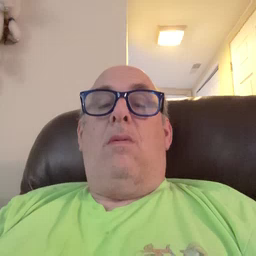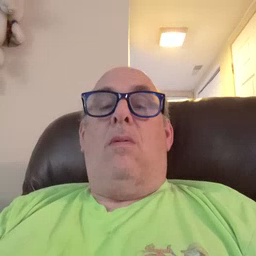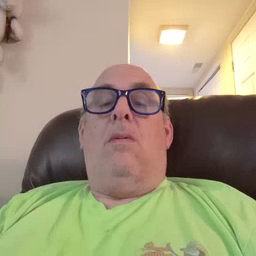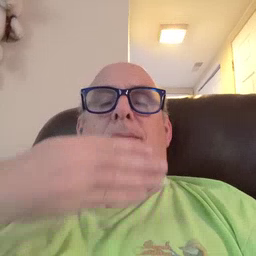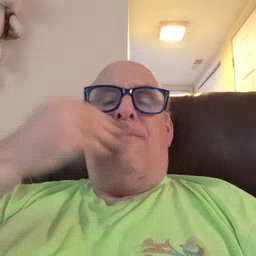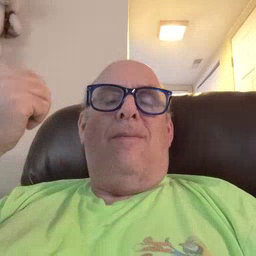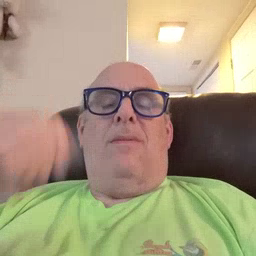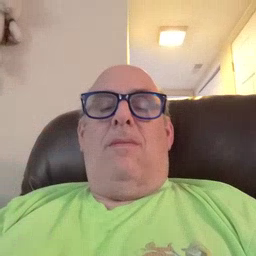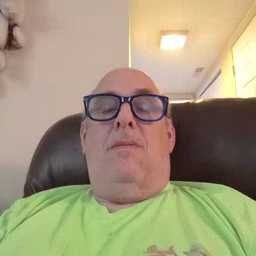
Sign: better